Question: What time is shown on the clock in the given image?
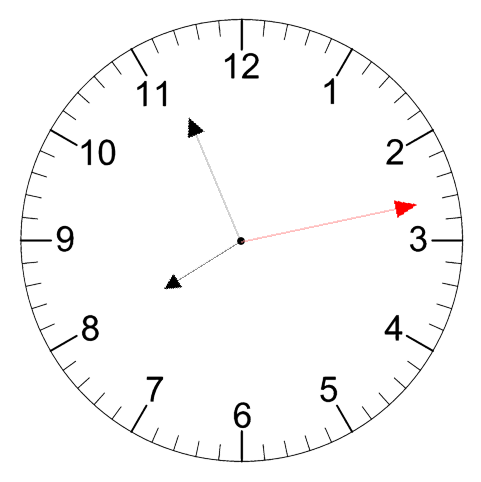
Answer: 07:56:13